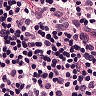
Metastatic tissue present: no